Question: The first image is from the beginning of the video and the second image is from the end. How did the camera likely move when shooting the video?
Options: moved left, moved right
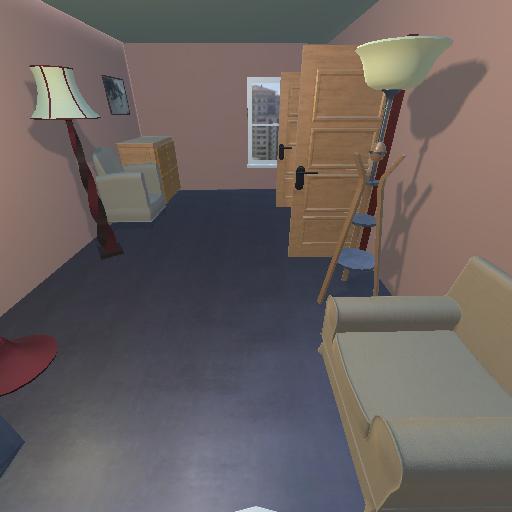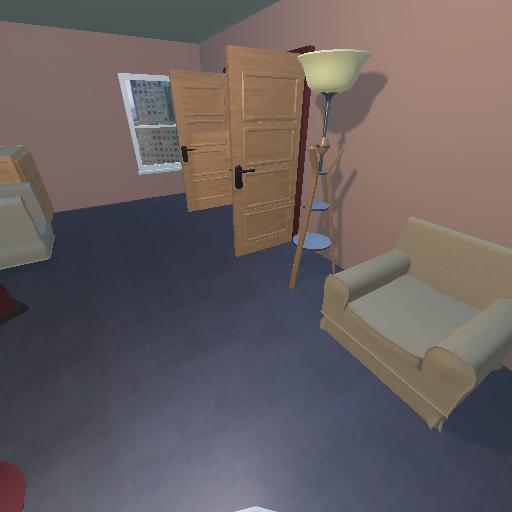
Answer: moved left